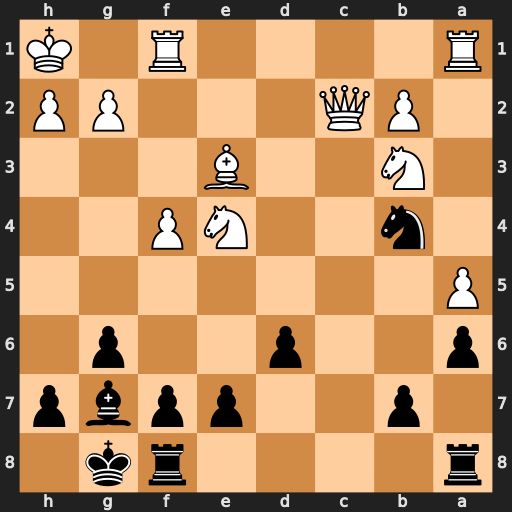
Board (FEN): r4rk1/1p2ppbp/p2p2p1/P7/1n2NP2/1N2B3/1PQ3PP/R4R1K
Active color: b
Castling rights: -
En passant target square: -
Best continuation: Nxc2 Bd2 Nxa1